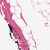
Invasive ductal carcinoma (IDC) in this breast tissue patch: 0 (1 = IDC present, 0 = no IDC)